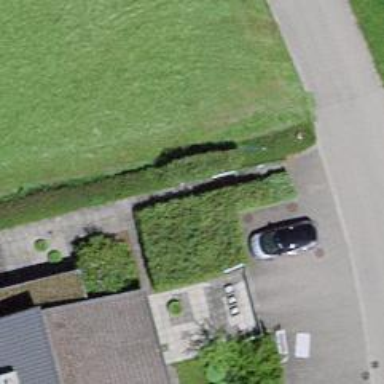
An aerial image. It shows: Hedge barrier.